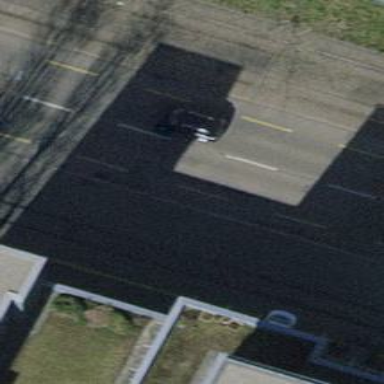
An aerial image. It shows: Unmarked crossing with traffic calming table on the road.